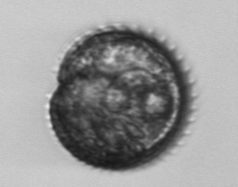
Label: Protoperidinium